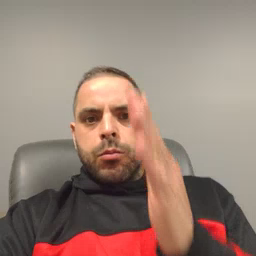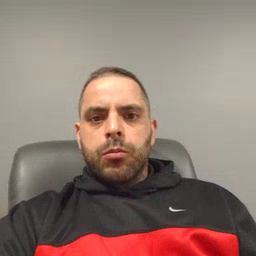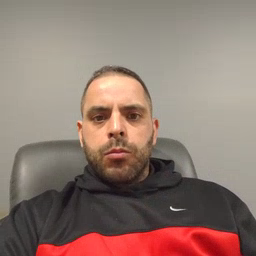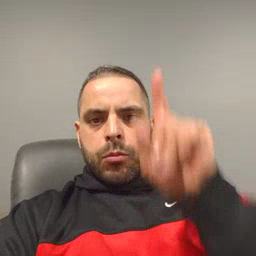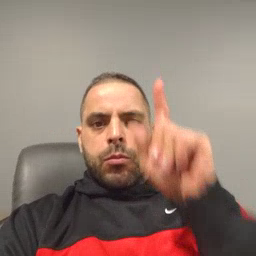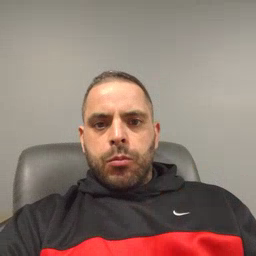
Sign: up